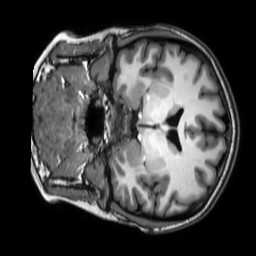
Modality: T1w
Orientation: coronal
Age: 25
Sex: female
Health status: healthy
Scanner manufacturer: philips
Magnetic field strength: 3 T
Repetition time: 0.009 s
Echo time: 0.003996 s